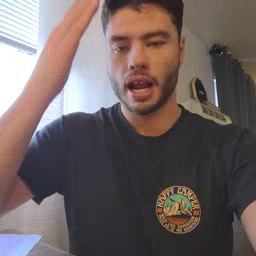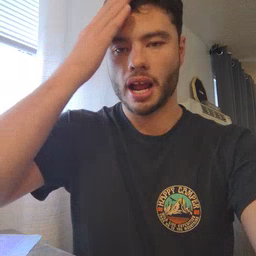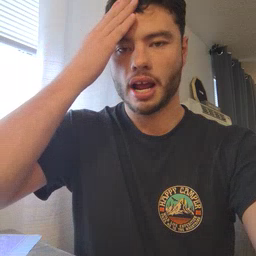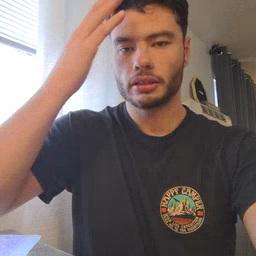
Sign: hat